Question: I'm trying to implement some sort of custom Menu with custom elements. The ultimate goal is to create some sort of popup menu with text and icons. But during creation I faced with some issues. I can show 2 primary problems:
1. There is a strange menu element with title Hello world at the first position (looks like it's read title of application window):

1. From time to time I'm getting errors like qrc:/BreezeQuickMenu.qml:45: TypeError: Property 'clicked' of object QQuickListView(0x1120830) is not a function
Here is my actual code:
'''
import QtQuick 2.2
import QtQuick.Controls 1.1
import QtQuick.Window 2.2
ApplicationWindow {
title: qsTr("Hello World")
width: Screen.width
height: Screen.height
visible: true
id: win
color: brPalette.normalBackground
BreezeQuickMenu{
id: brMenu
x: 490
y: 199
width: 128
height: 256
palette: brPalette
menuFont.pointSize: 16
BreezeQuickMenuItem{
title: "Item 1"
onClicked: mbox.show()
}
BreezeQuickMenuItem{
title: "Item 2"
}
BreezeQuickMenuItem{
title: "Item 3"
}
}
}
'''
'''
import QtQuick 2.4
Item {
id: root
property BreezeQuickPalette palette: BreezeQuickPalette
property alias currentIndex: menuList.currentIndex
property font menuFont
property bool menuVisible: false
implicitWidth: 128
implicitHeight: menuList.height
ListView{
id: menuList
anchors.fill: parent
model: root.children
clip: true
delegate: Component {
id: menuItem
Rectangle {
id: menuElement
property bool isCurrentItem: ListView.isCurrentItem
anchors {
left: parent.left
right: parent.right
}
color: palette.normalBackground
height: menuText.font.pixelSize*1.2
Text {
id: menuText
anchors.fill: parent
text: title
color: palette.normalText
font: menuFont
}
MouseArea {
anchors.fill: parent
hoverEnabled: true
onClicked: {
menuList.currentIndex = index
menuList.model[index].clicked()
}
}
}
}
}
}
'''
'''
import QtQuick 2.4
Item {
id: root
property string title: "Menu Element"
signal clicked
}
'''
As you can see I'm trying to implement menu list and menu items with their own signals. I have 2 questions:
- how can I properly get rid of using title property of parent element, since I need to read title property of childrens- what is the correct approach of using signals and slots in menu elements to avoid above error?
Please help me to understand. Full project can be pulled here:
'git clone git://git.code.sf.net/p/breezequick/code breezequick-code'
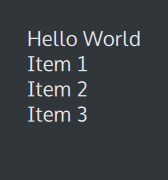
Answer: The problem with the 'signal' is related to its declaration. Signals are always declared as a function would be: with a signature. In other words, a 'signal' without parameters has the form
'''
signal <signal_name>()
'''
That's also why you got the error "'is not a function'". Apart from that, the usage of signals/signal handlers is correct. Anyhow, reading carefully the documentation wouldn't hurt. <URL> covers in detail the argument.
Coming to the other problem, you made the wrong assumption: anything that is declared inside a component part of the 'children' of the component itself. Here you declared a 'BreezeQuickMenu' which has a child 'ListView'. When you use it and add the 'BreezeQuickMenuItem's, you add them to the set to which the 'ListView' belongs. In the end you have elements in the 'children' property. Also, by adding the 'ListView' to through the 'model' you mess up things to the point that a totally unrelated string is rendered.
There are several ways to handle 'Items' as model members for a view, inclusing <URL>. However, by skimming your code, it is clear that you want to define a component which adds menu items in a declarative fashion. Using 'children' is not sufficient in this case. You also need the 'default' property:
> An object definition can have a single default property. A default property is without declaring it as a value for a particular property.
Hence you can define the 'default' property for your 'BreezeQuickMenu' and exploit it to obtain the desired 'children' for your list. A common approach would be the following (code simplified):
'''
import QtQuick 2.4
Item {
id: root
property BreezeQuickPalette palette: BreezeQuickPalette
property alias currentIndex: menuList.currentIndex
// default declaration (1)
default property alias contents: addItem.children
// Item to which the inner declared meantime will belong (2)
Item {
id: addItem
}
property font menuFont
property bool menuVisible: false
implicitWidth: 128
implicitHeight: menuList.height
ListView{
id: menuList
anchors.fill: parent
model: contents // usage of the default property (3)
clip: true
delegate: Rectangle {
// your current delegate code
}
}
}
'''
The basic idea is to exploit also <URL> for the 'ListView' and that's it.